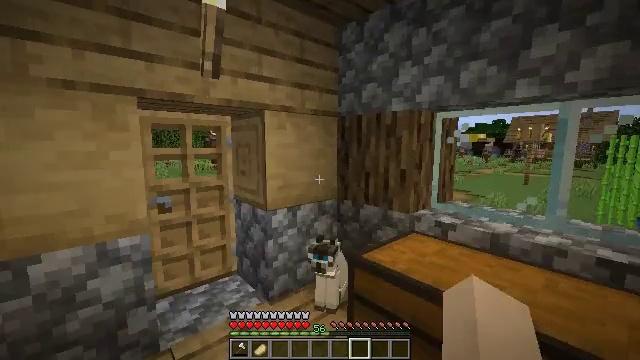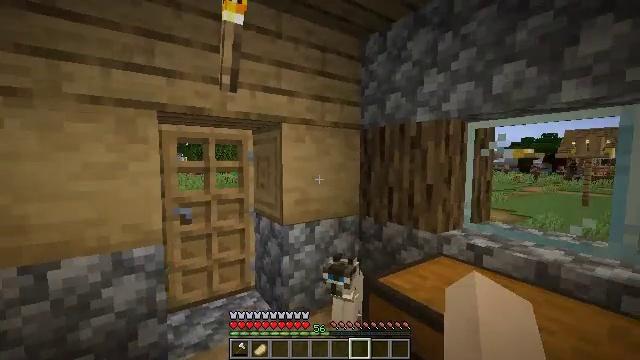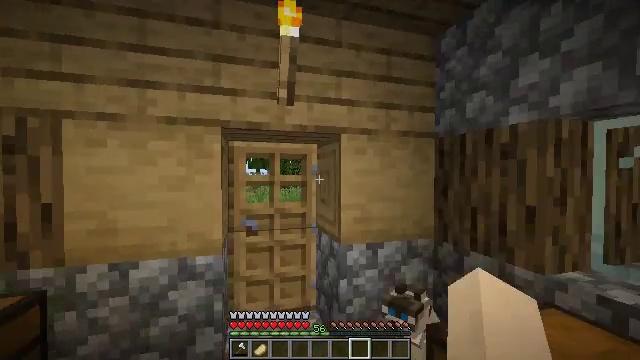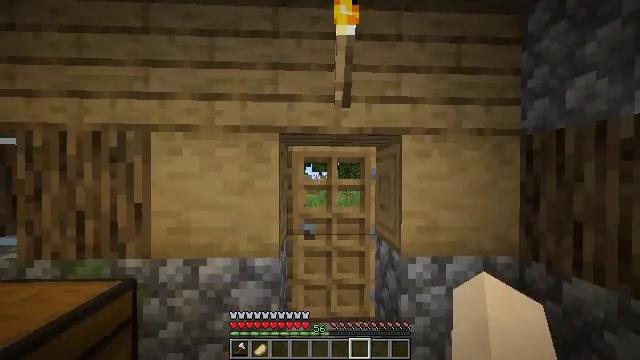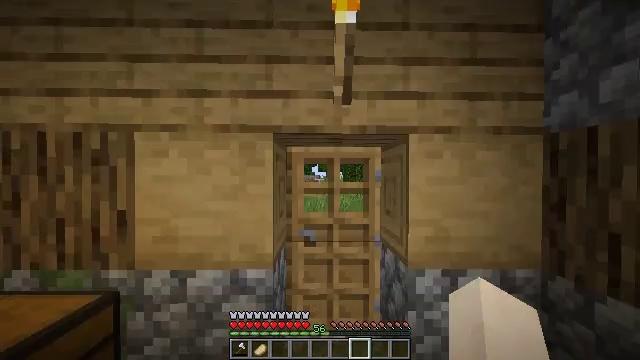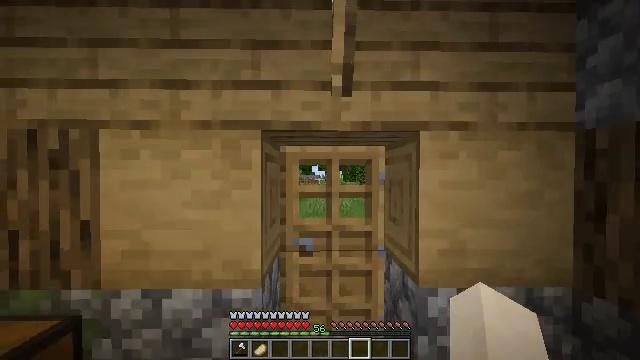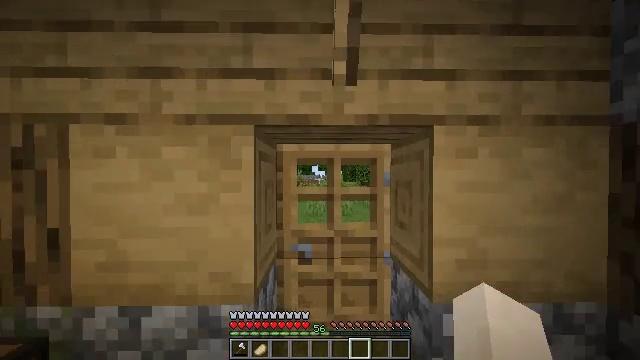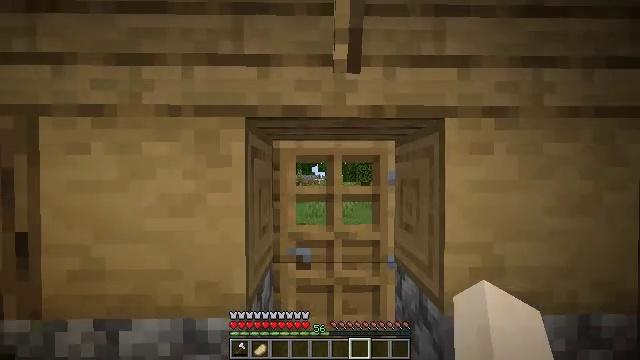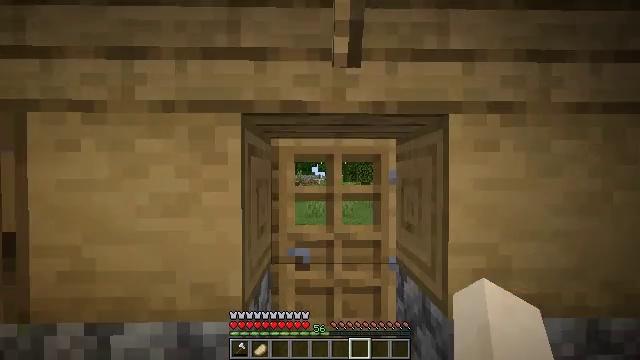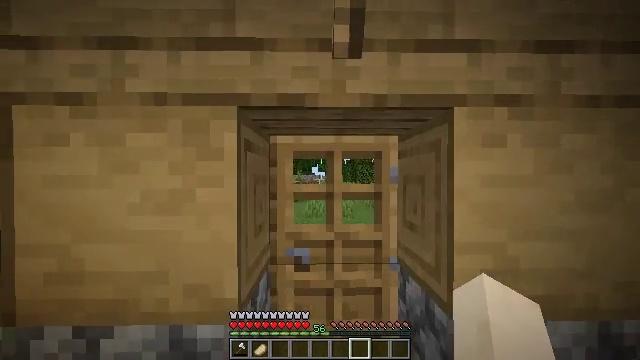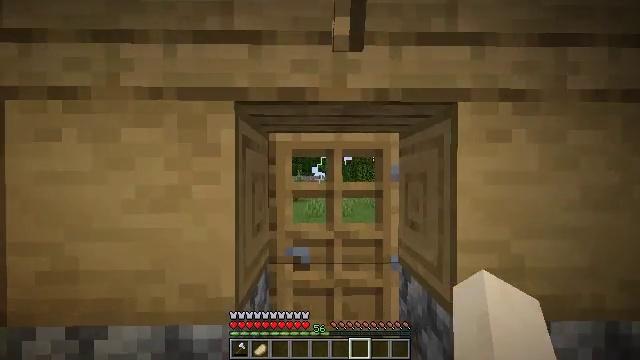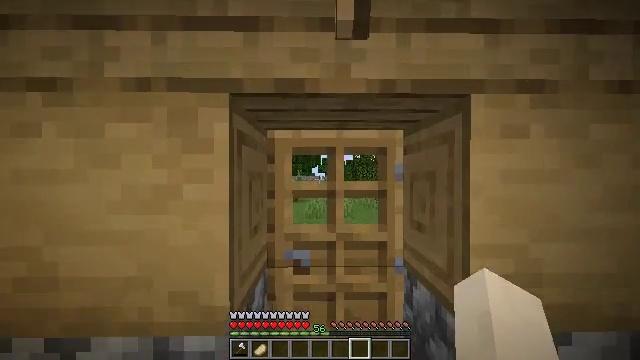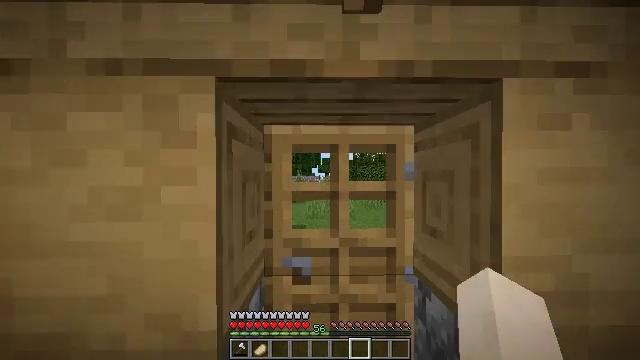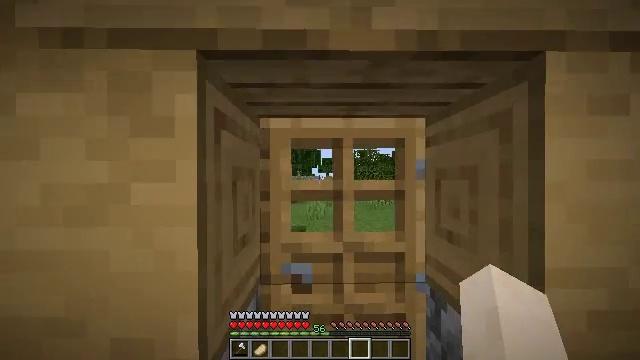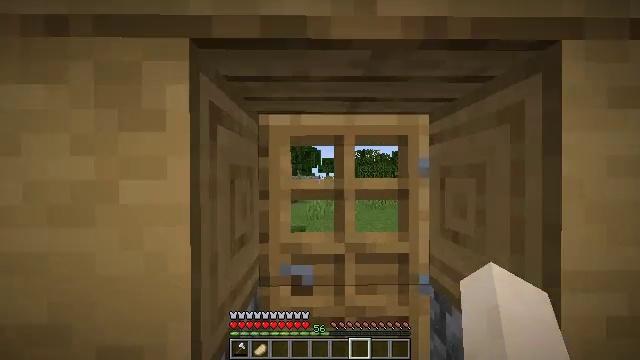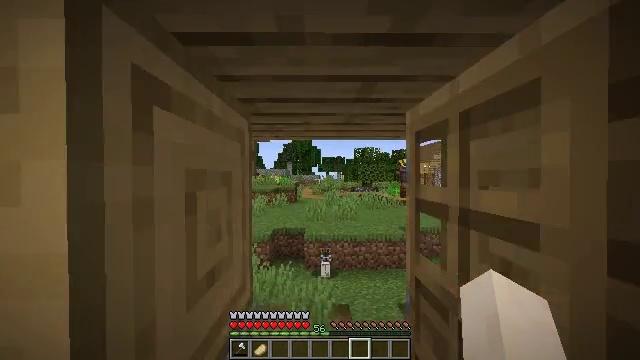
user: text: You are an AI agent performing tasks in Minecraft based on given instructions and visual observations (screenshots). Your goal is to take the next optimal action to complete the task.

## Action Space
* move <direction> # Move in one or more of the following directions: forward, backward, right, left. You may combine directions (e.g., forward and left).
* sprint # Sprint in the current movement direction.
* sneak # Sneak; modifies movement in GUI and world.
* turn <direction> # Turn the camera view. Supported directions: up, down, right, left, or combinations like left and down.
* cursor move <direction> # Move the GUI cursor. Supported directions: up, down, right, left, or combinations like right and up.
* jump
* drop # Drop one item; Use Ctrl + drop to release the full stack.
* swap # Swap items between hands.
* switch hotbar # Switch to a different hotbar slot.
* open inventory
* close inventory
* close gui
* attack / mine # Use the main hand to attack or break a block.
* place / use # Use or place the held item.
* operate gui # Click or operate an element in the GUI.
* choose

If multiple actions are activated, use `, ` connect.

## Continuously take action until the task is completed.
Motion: motion action
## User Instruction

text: Mine the clay from the riverbed.
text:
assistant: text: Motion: move forward and move right, turn left and up
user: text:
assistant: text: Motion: move forward, turn left and up
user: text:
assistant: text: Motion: move forward, turn left
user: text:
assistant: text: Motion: move forward, turn left
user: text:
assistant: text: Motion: move forward
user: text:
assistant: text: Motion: move forward
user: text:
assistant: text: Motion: no_op
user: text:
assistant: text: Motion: no_op
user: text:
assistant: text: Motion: no_op
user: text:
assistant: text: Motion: no_op
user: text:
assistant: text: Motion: move forward
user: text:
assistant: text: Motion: move forward
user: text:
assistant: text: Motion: move forward
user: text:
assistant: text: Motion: move forward
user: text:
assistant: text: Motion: move forward
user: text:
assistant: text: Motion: move forward
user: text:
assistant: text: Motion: move forward and move right
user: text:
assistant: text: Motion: move forward and move right
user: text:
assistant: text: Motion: move forward and move right
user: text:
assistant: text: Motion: move forward and move right, turn left
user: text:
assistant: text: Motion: move forward, turn left
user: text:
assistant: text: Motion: move forward, turn left
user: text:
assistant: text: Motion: move forward, turn left
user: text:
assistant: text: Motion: move forward, turn left
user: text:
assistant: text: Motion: move forward, turn left
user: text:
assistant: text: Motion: move forward, turn left and down
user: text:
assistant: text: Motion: move forward, turn left and down
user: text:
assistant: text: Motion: move forward, turn right and down
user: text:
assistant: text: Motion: move forward
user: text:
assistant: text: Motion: move forward